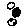
Label: moon